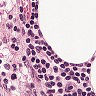
Metastatic tissue present: no